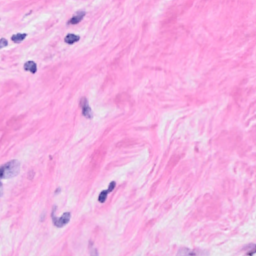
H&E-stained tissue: Breast